Question: I'm trying to get the images to move from right to left one-by-one when the mouse is over the arrow button, but I am unable to understand how and which jQuery class I can implement to execute the exact result.

My code is as follows:
'''
<div id="logos">
<ul>
<li style="float:left; margin-left:0px; margin-right:40px; "><img src="images/logo&typography_porjects.png" width="300" height="130" /></li>
<li><img src="images/logo-no-image.jpg" height="130" width="130" /></li>
<li><img src="images/logo-no-image.jpg" height="130" width="130" /></li>
<li><img src="images/logo-no-image.jpg" height="130" width="130" /></li>
<li><img src="images/logo-no-image.jpg" height="130" width="130" /></li>
<li><img src="images/logo-no-image.jpg" height="130" width="130" /></li>
<li><img src="images/logo-no-image.jpg" height="130" width="130" /></li>
<div class="clear"></div>
<li style="float:left; margin-left:0px;"><img src="images/logo-no-image.jpg" height="130" width="130" /></li>
<li><img src="images/logo-no-image.jpg" height="130" width="130" /></li>
<li><img src="images/logo-no-image.jpg" height="130" width="130" /></li>
<li><img src="images/logo-no-image.jpg" height="130" width="130" /></li>
<li><img src="images/logo-no-image.jpg" height="130" width="130" /></li>
<li><img src="images/logo-no-image.jpg" height="130" width="130" /></li>
<li><img src="images/logo-no-image.jpg" height="130" width="130" /></li>
<li><img src="images/logo-no-image.jpg" height="130" width="130" /></li>
</ul>
</div>
'''
and the CSS code is:
'''
#logos { width:1200px; float:right; }
#logos ul { list-style:none; float:right; overflow:hidden; }
#logos ul li { display:inline; margin:0 0 0 10px; }
.clear { height:30px; width:100%; clear:both; }
'''
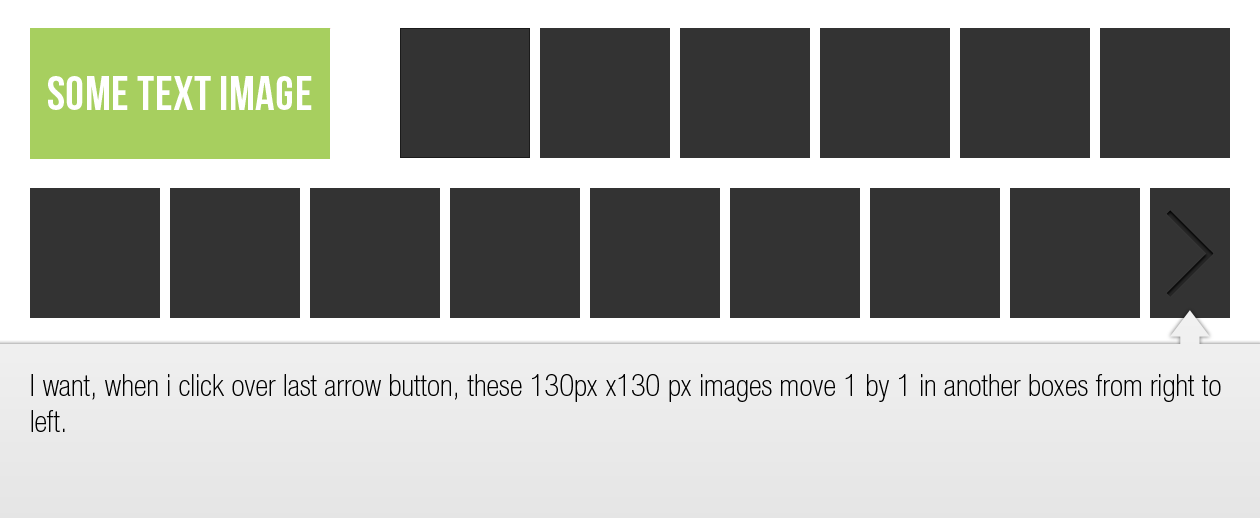
Answer: To create this effect is quite simple, you have two divs, one outter div hides the overflow of the inner div which moves left and "right" by altering the 'margin-left' to a negative value.
## HTML
'''
<div id="hide_overflow">
<div id="moving_panel">
<ul>
<li>1</li>
<li>2</li>
<li>3</li>
<!-- [... etc ... ] !-->
</ul>
</div>
'''
I'm using '<li>' in the above example but you can easily change these to ''
## CSS
'''
li {
background: lightgray;
padding: 20px;
margin: 5px;
float: left;
}
#hide_overflow {
overflow: hidden;
}
#hide_overflow, #moving_panel {
height: 70px;
}
'''
## jQuery
'''
$('#left').click(function() {
var $panel = $('#moving_panel');
if (!parseInt($panel.css('margin-left'))) return;
$panel.animate({
marginLeft: '+=200'
});
});
$('#right').click(function() {
$('#moving_panel').animate({
marginLeft: '-=200'
});
});
'''
This is a very basic example to get you started. There are tons of these image slideshow-type plugins available for jQuery.
<URL>